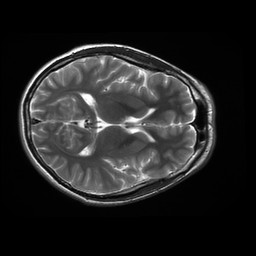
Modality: T2w
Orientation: axial
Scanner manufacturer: ge
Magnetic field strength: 3 T
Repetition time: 6.255 s
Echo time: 0.1014 s